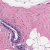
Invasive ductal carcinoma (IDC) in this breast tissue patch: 0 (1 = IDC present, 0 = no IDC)